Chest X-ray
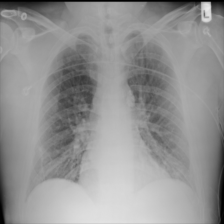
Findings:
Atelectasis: negative
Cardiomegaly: negative
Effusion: negative
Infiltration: negative
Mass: negative
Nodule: negative
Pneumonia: negative
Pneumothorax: negative
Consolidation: negative
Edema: negative
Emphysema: negative
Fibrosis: negative
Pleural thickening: negative
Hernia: negative